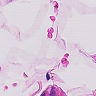
Metastatic tissue present: no